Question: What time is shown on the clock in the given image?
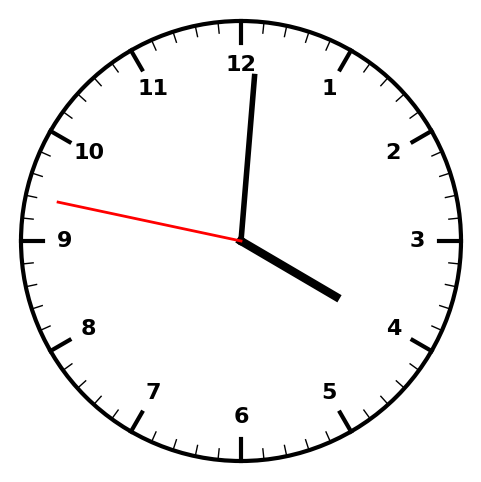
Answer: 04:00:47